Field crop: maize
Growth stage: 2
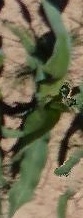
Species: maize